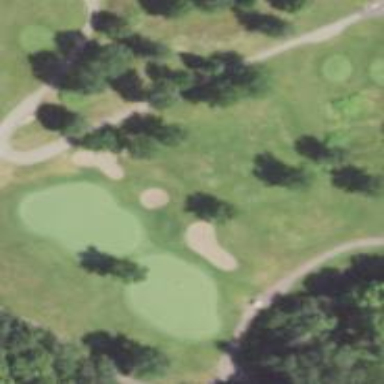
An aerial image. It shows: Picturesque green golfing area with grass land use.